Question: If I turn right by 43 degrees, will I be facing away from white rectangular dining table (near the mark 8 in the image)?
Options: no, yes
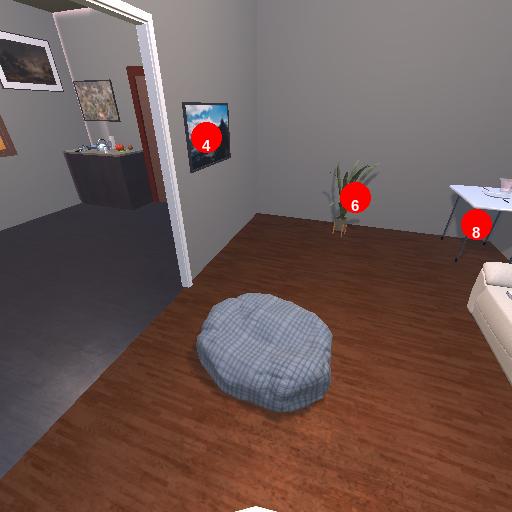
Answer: no